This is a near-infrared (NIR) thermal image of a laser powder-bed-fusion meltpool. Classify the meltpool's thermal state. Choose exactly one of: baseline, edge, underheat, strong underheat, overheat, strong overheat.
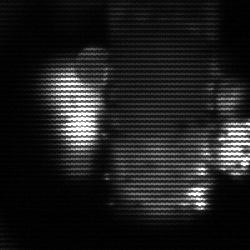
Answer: strong underheat